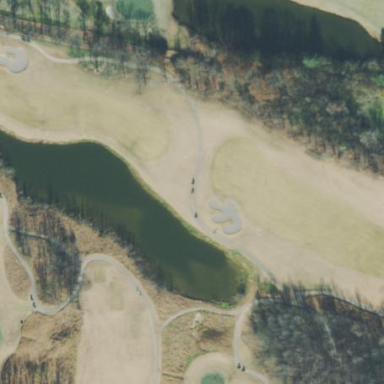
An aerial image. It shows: Rough area on grassy golf course.